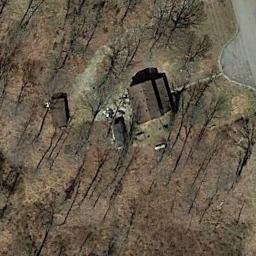
Label: residential